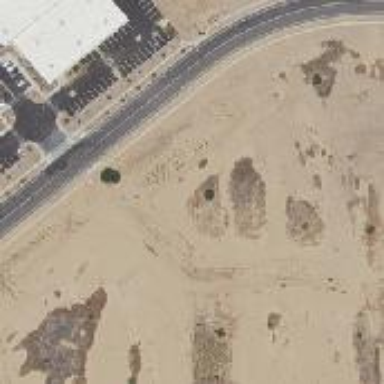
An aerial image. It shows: Brownfield area.